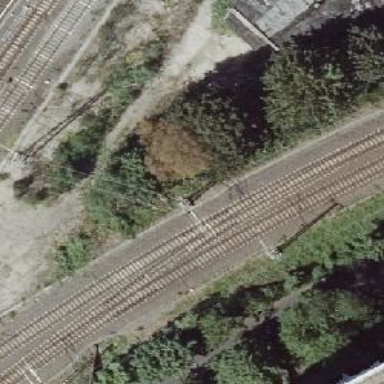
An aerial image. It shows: Railway track with contact line for electrification.